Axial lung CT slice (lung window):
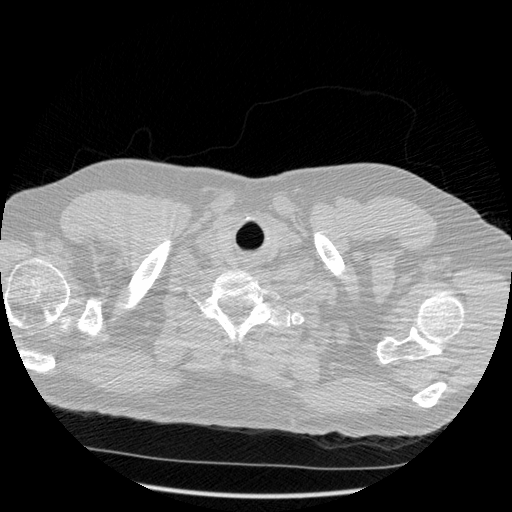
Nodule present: no